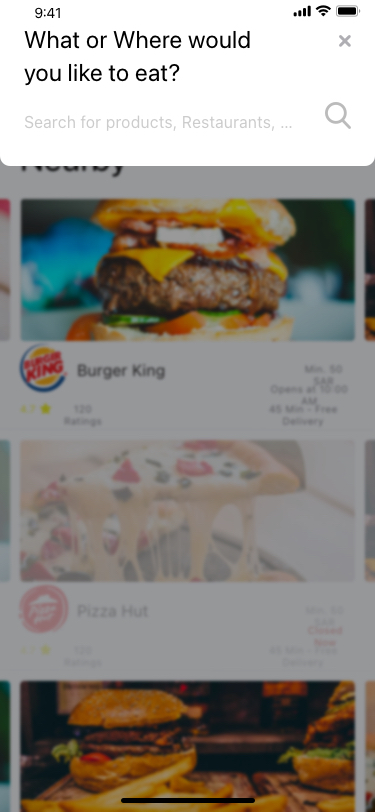
Text in this UI design:
Opens at 10:00 AM
Min. 50 SAR
45 Min - Free Delivery
120 Ratings
4.7
Burger King
Closed Now
Min. 50 SAR
45 Min - Free Delivery
120 Ratings
4.7
Pizza Hut
Nearby
56 Restaurants
Al Hareeg
Delivering to
Search for products, Restaurants, …
What or Where would
you like to eat?